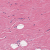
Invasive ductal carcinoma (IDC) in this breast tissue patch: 0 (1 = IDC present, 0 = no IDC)